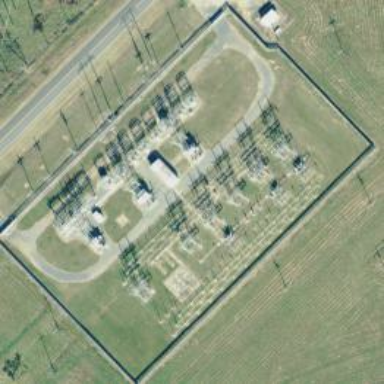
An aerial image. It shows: There is distribution substation enclosed by fence.